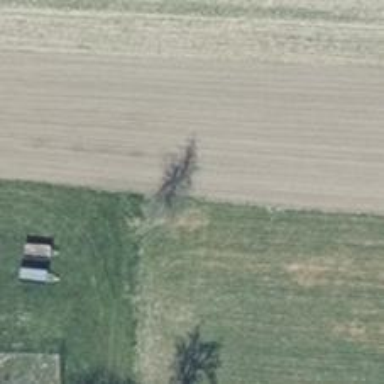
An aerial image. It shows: Deciduous broadleaved tree.